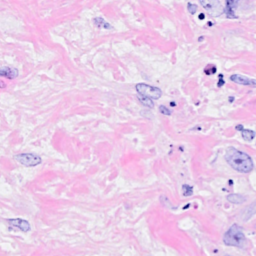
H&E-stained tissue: Breast